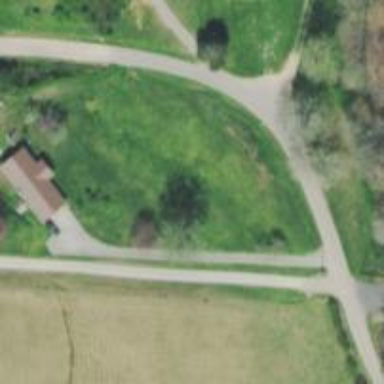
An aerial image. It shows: Driveway.